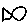
Label: fish